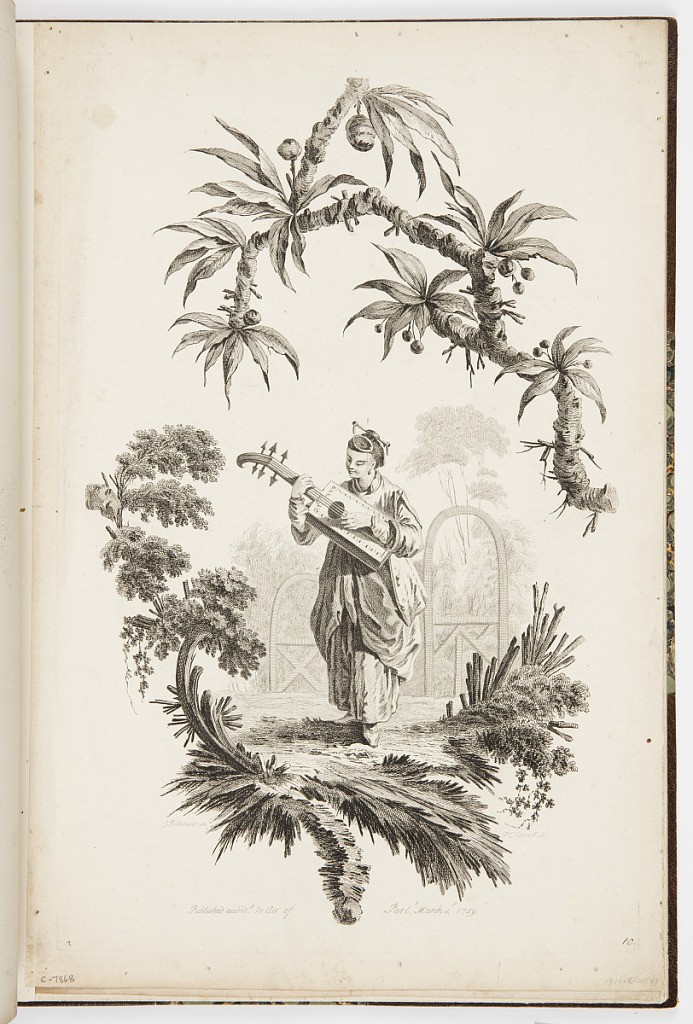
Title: Woman Playing a Mandolin
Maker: Jean-Baptiste Pillement, French, 1728–1808
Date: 1759
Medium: Etching on laid paper
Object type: Bound print
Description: A chinoiserie-style print from a series of allegorical representations of the twelve months of the year, depicting May. A woman stands in the middle of a garden landscape, playing a rectangular mandolin. There are large trees and arches in the background. Trees, plants and rococo-style acanthus leaves frame the scene. The plate is signed and numbered.